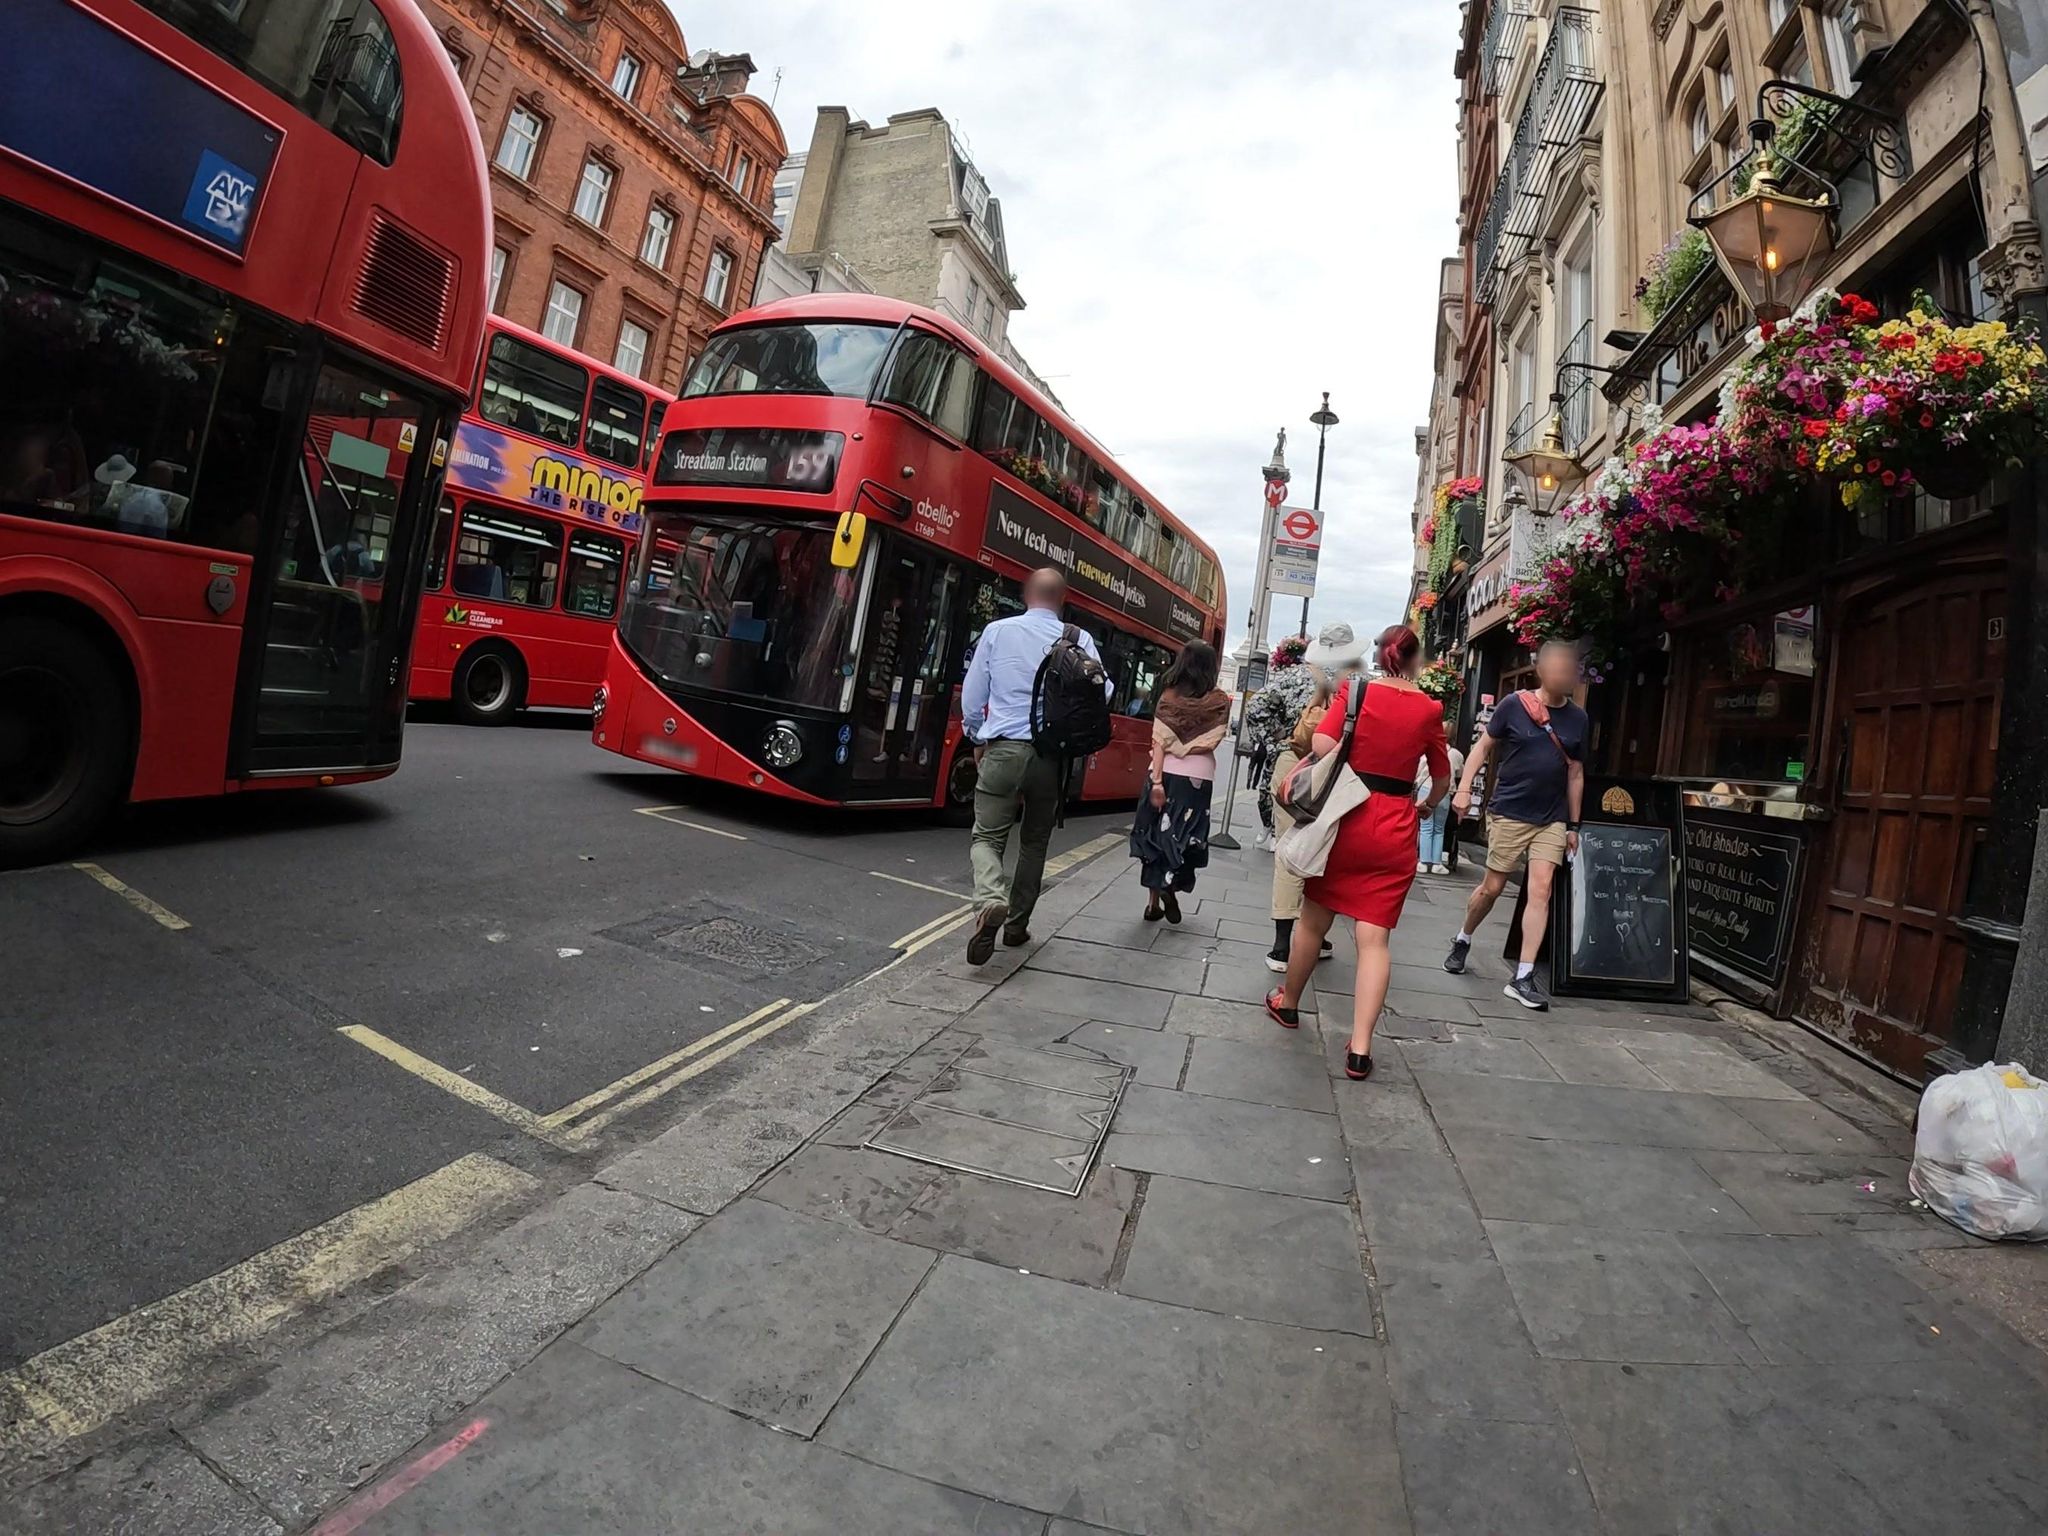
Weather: cloudy
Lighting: day
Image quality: good
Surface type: walking surface
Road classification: residential
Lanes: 2
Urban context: urban centre
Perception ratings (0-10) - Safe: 4.51, Lively: 6.95, Beautiful: 6.72, Boring: 1.84, Depressing: 5.33, Wealthy: 2.18